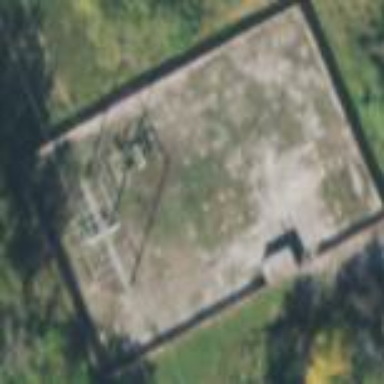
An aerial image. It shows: The Ira Substation is closed due to flooding issues. The ruins of the substation are still visible.